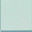
Piece: xx